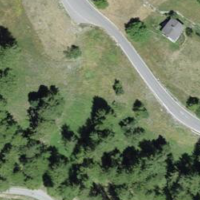
EUNIS habitat code: 45
Species observed at this site:
Tettigonia viridissima
Melitaea diamina
Echium vulgare
Silene nutans
Gymnadenia conopsea
Erebia alberganus